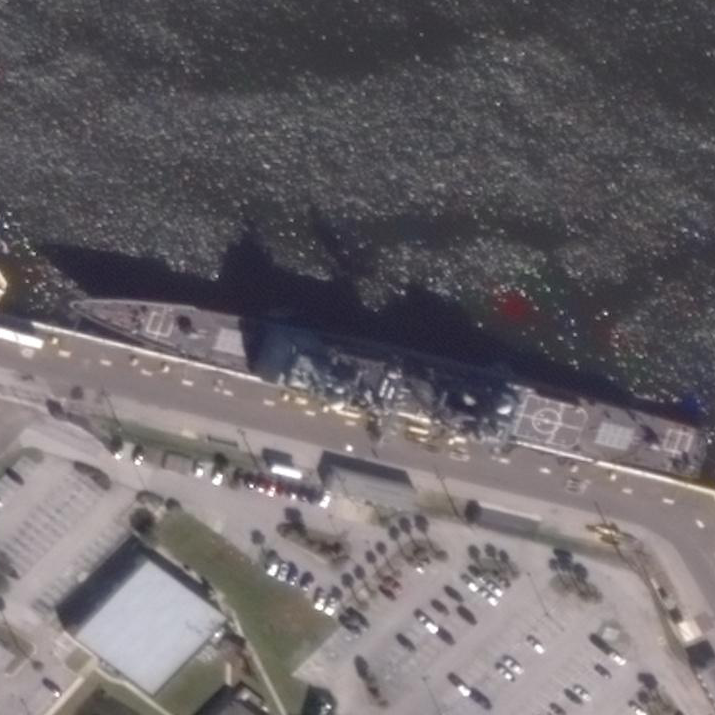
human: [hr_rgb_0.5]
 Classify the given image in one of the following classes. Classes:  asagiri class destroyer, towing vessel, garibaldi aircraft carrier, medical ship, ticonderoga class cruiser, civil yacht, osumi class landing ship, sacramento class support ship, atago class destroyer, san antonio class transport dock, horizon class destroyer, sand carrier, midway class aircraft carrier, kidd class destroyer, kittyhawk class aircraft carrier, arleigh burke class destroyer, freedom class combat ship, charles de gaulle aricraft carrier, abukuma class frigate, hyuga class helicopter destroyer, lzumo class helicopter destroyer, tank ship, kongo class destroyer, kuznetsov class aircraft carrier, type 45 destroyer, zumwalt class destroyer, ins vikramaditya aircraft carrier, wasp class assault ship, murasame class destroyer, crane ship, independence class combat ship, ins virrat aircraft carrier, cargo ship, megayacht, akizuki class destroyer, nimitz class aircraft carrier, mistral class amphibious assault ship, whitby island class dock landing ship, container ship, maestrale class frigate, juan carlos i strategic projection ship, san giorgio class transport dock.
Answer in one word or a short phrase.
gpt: Ticonderoga class cruiser